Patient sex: M
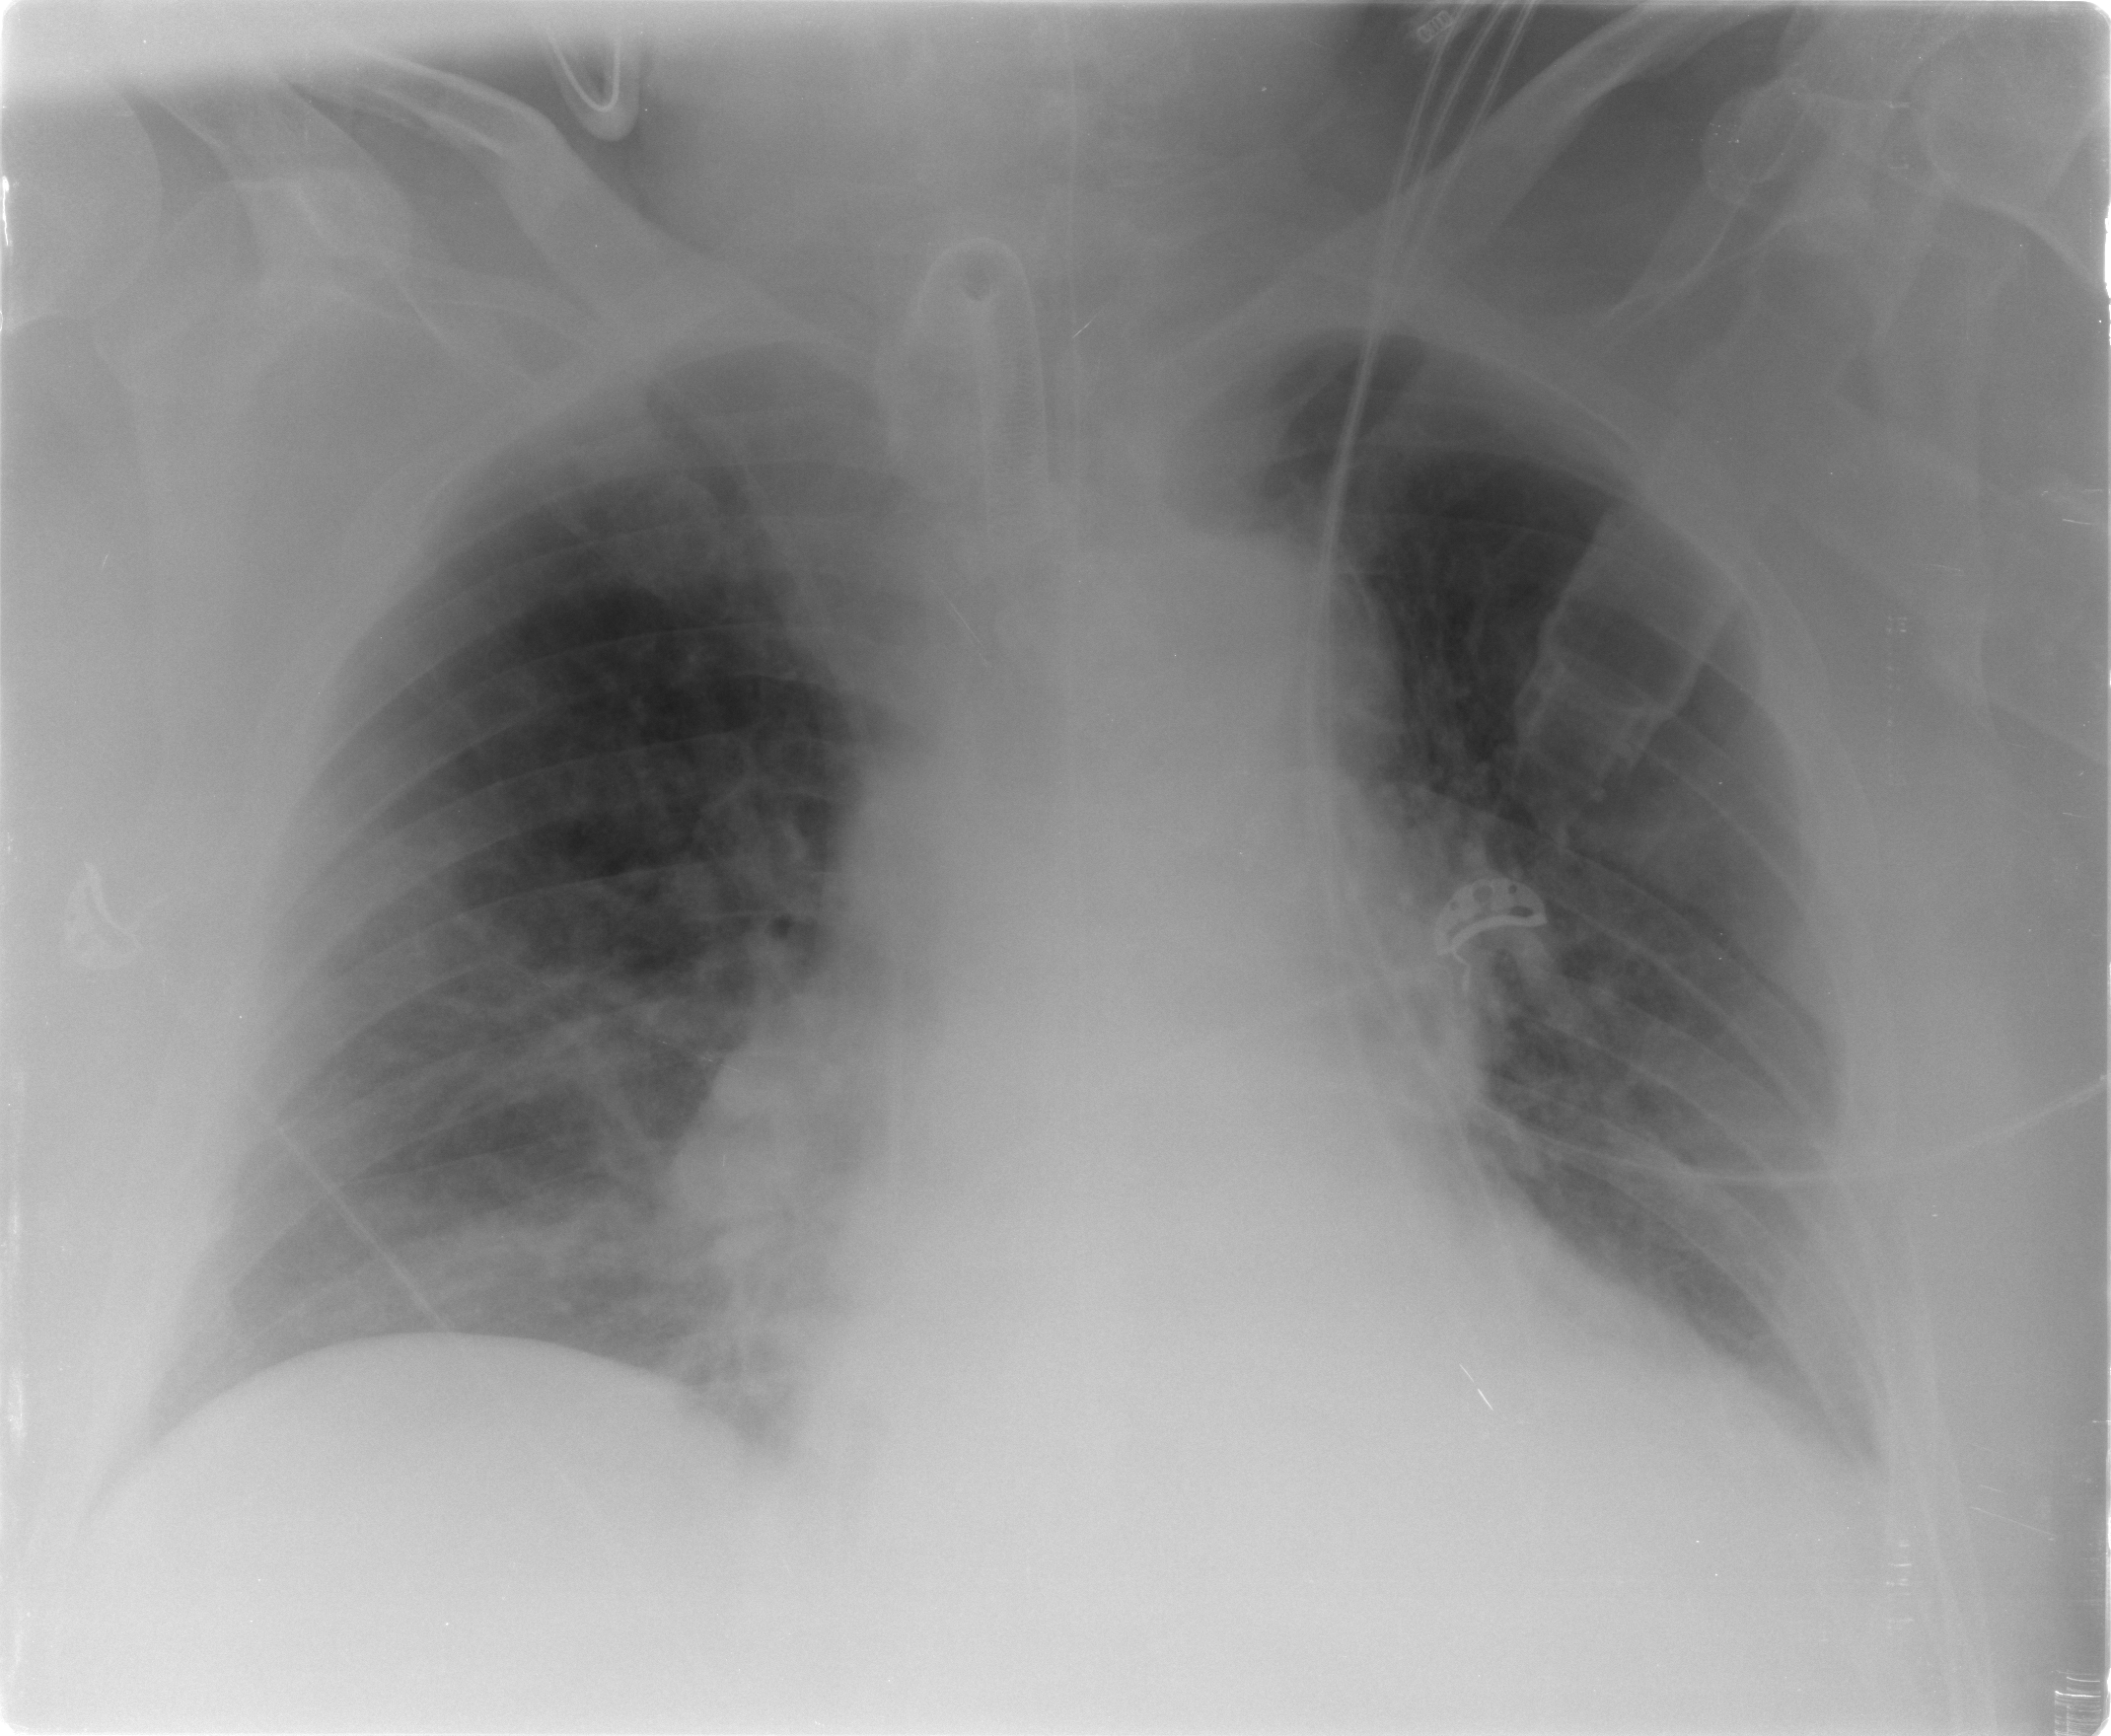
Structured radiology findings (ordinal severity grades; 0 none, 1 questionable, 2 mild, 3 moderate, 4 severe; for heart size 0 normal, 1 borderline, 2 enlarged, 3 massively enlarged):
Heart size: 2
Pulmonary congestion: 1
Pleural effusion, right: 0
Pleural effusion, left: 2
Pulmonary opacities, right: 2
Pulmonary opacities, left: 2
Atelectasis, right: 2
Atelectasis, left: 2